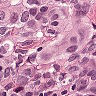
Metastatic tissue present: yes